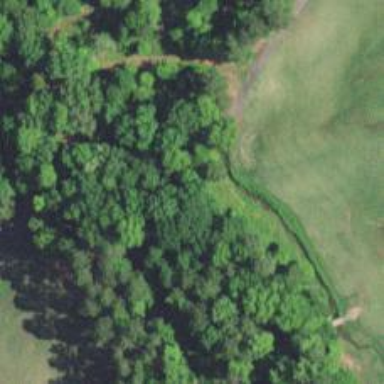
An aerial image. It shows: Path bridge on golf course.